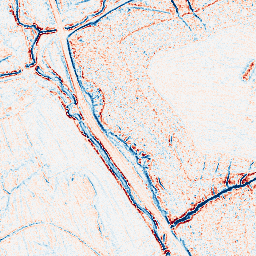
Category: edge_preserving
Decomposition family: anisotropic_diffusion
Decomposition parameters: iterations: 10
kappa: 10
gamma: 0.05
Upsampling method: cubic_mitchell
Upsampling parameters: scale: 4
Upsampling scale: 4